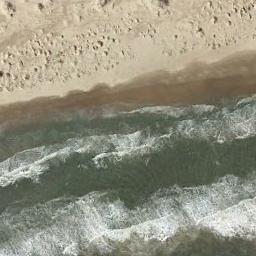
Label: beach